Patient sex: F
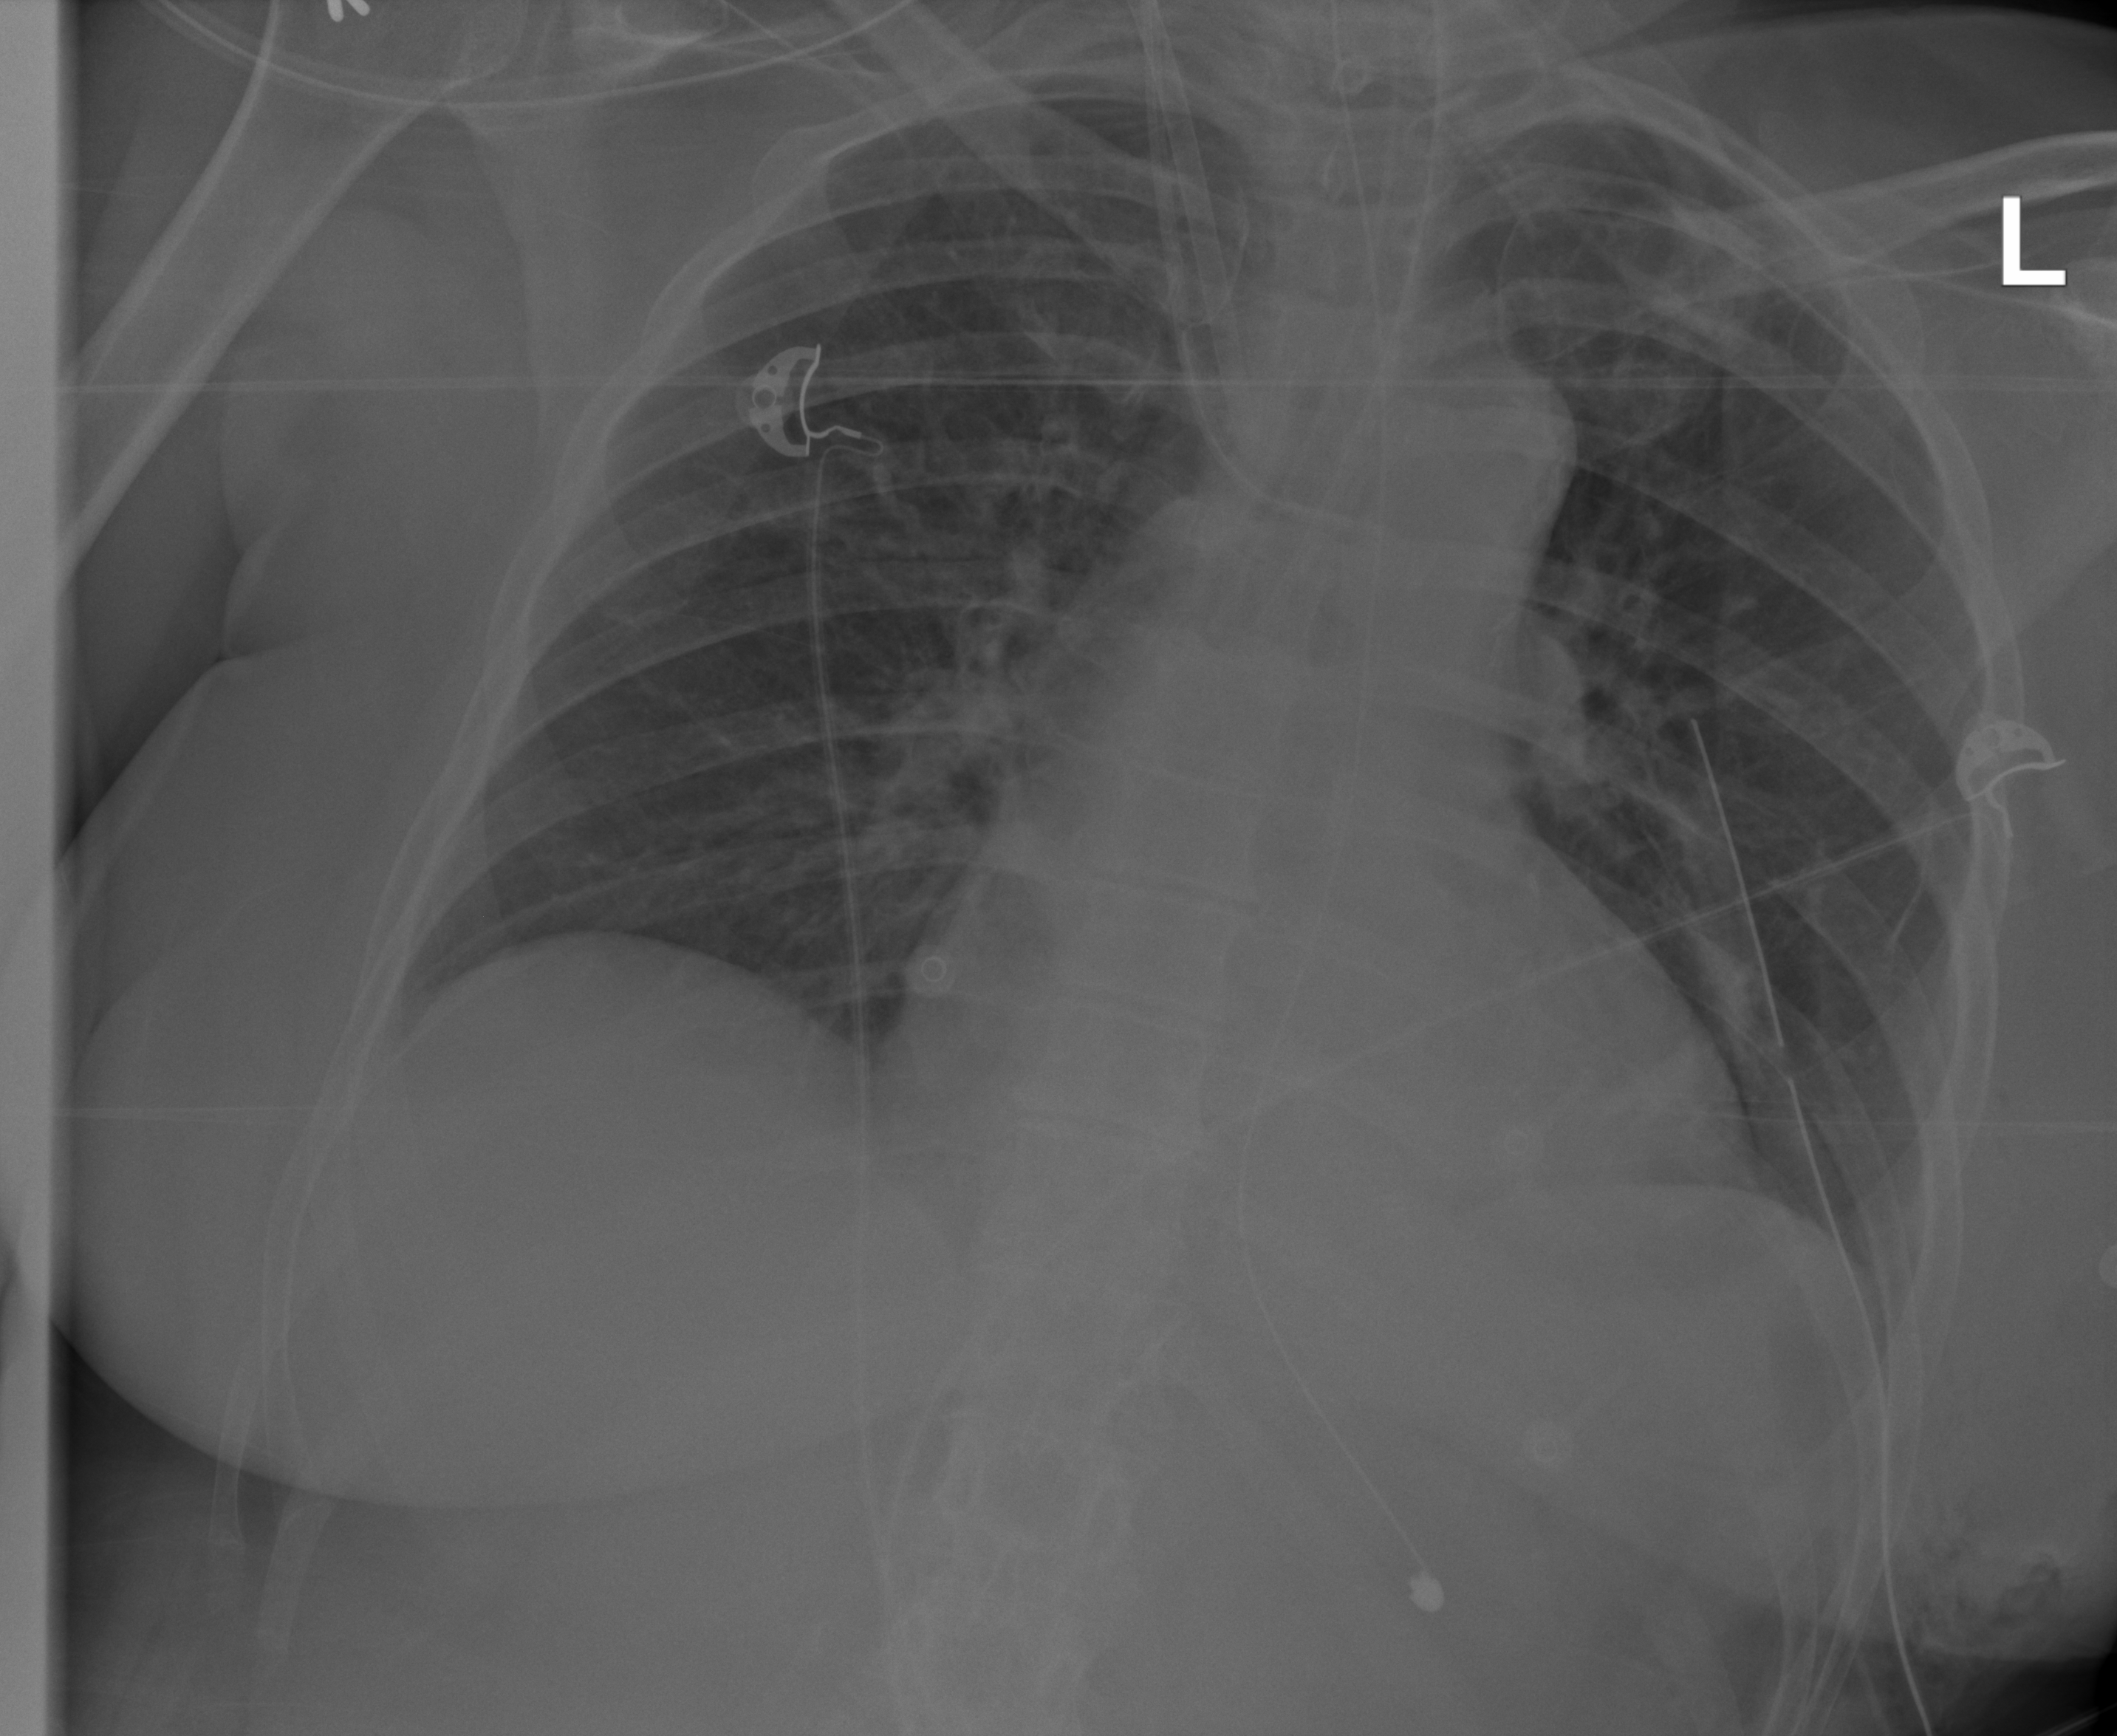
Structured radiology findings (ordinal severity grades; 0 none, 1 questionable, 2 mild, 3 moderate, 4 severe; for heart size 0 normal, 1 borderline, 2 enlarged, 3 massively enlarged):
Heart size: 0
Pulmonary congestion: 0
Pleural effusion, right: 0
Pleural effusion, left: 1
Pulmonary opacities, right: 0
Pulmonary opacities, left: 0
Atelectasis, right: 2
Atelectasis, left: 2